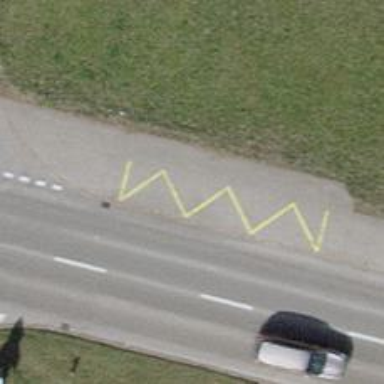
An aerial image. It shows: Bus stop with platform for public transport.